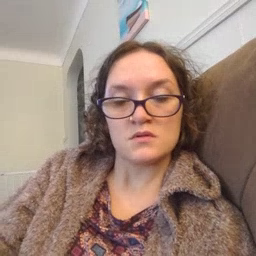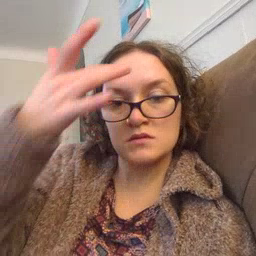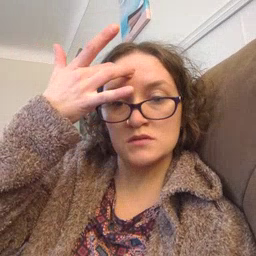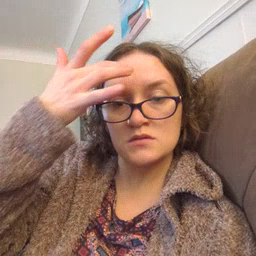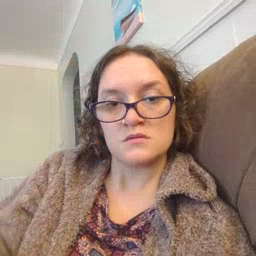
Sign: sick